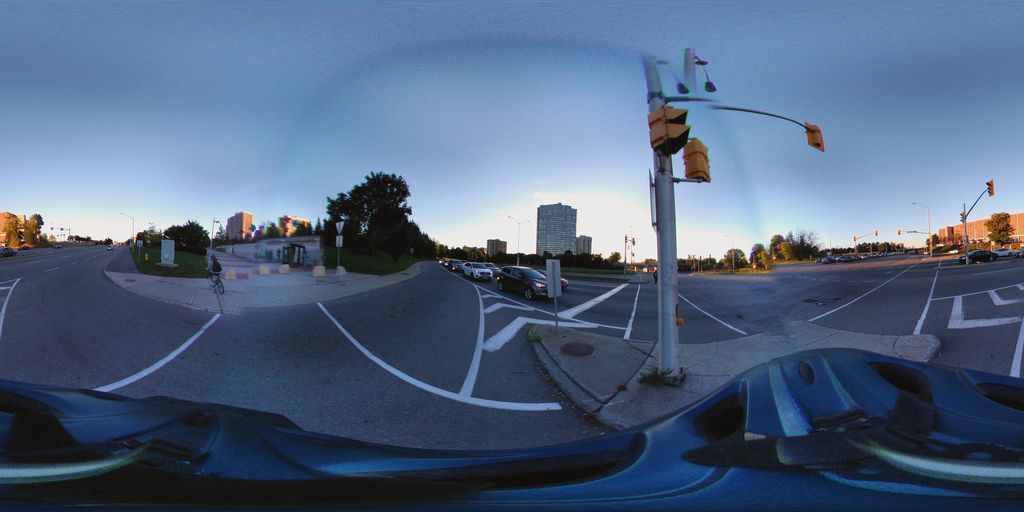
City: ottawa-gatineau